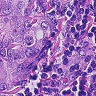
Metastatic tissue present: yes